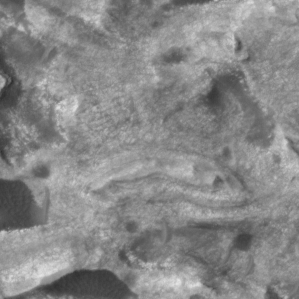
Label: non_frost